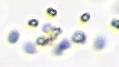
Label: Phaeocystis